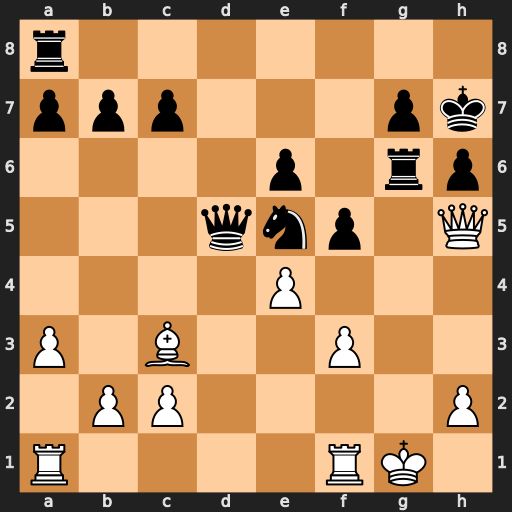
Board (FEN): r7/ppp3pk/4p1rp/3qnp1Q/4P3/P1B2P2/1PP4P/R4RK1
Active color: w
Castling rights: -
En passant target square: -
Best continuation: Qxg6+ Nxg6 exd5